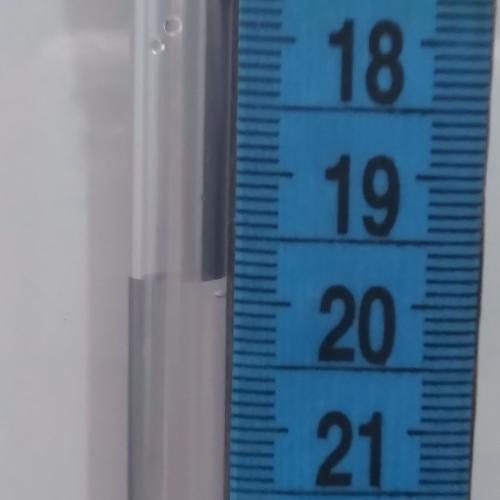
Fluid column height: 19.8 cm